What distinguishes these two images?
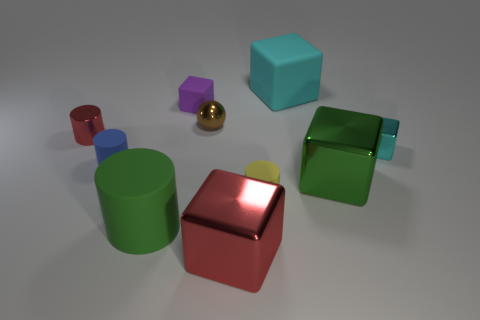
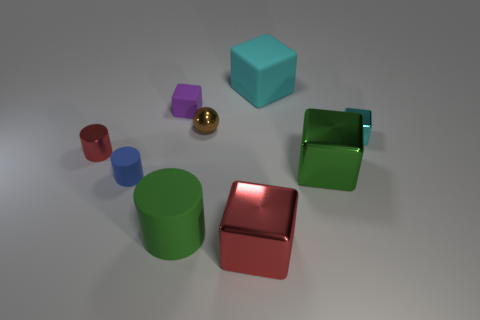
the yellow cylinder has disappeared
the yellow thing is no longer there
the small yellow matte cylinder to the right of the large red block has disappeared
the small yellow matte cylinder that is on the right side of the big red metallic block is missing
the small yellow rubber cylinder right of the brown shiny sphere is missing